Question: i'm building an app and i really want to align buttons to the left using ABS (action bar sherlock) 4.0
I really like the dropbox interface as shown under this:

So, my question is: How can i align the buttons to the left and how can i jump between views in ViewFlow using buttons?
I've seen that people can add tabs to their ABS, but not with the title like the Dropbox interface.
Thanks.
Also if u need my sourcecode i will add it later if needed.
Regards
Stian Instebo
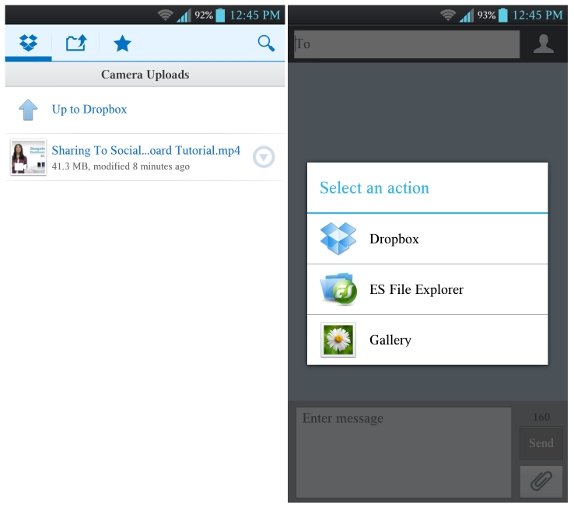
Answer: <URL> is the magic method you might be looking for.
To achieve the same layout shown in the Dropbox app, you would first call <URL> on your ActionBar.
Next, you could define the layout for the buttons somewhere in XML. Once this is done, calling setCustomView(R.layout.my_actionbar_nav) will do the trick. (It will now be positioned on the left-hand side of the ActionBar).
It'll be your responsibility to wire up the appropriate onClick listeners for your layout's inner button Views, but it's not a bad price to pay for setting up custom navigation.